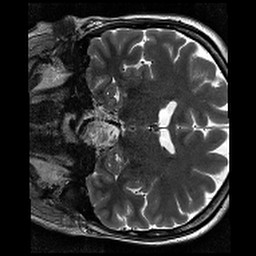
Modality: T2w
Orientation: coronal